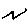
Label: zigzag